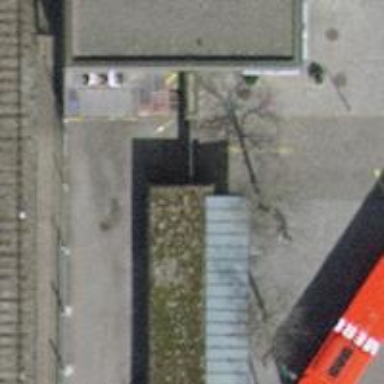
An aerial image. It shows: Parking entrance.